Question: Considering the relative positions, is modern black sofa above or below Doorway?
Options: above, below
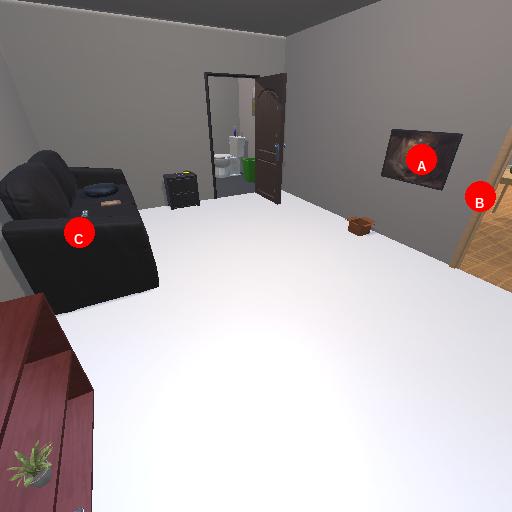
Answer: above